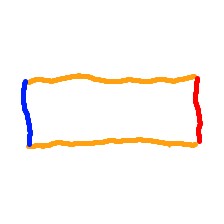
Shape: rectangle